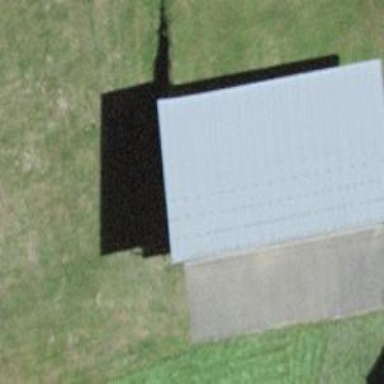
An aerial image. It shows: Garage.